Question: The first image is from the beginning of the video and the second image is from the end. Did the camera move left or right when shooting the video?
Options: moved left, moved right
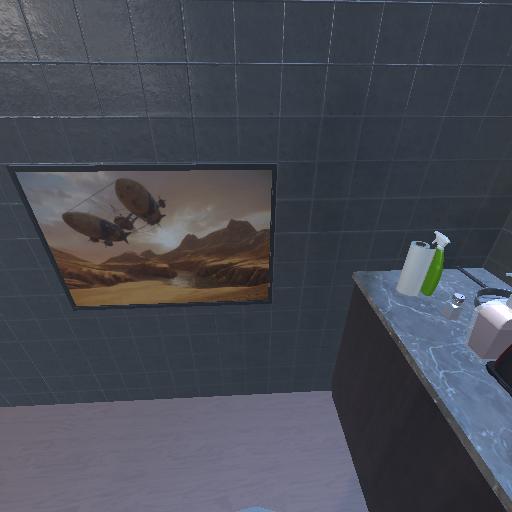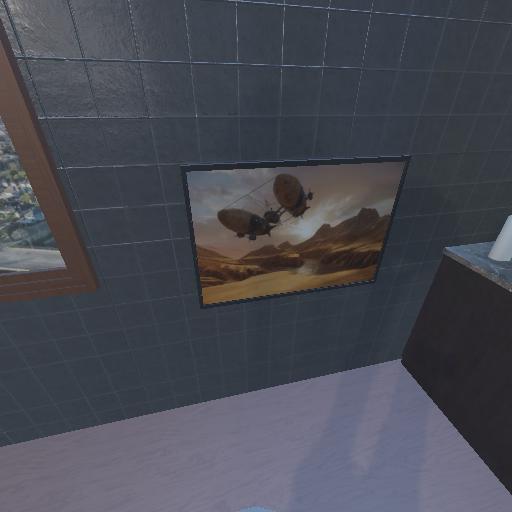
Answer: moved left